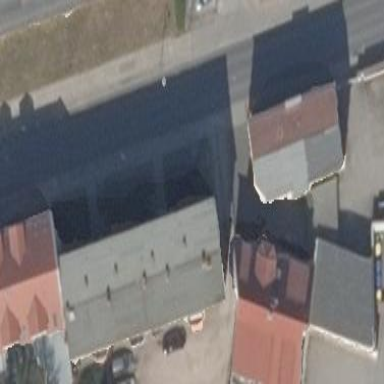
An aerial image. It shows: The apartments building with flat grey roof. Both the roof and the building share the same grey color.